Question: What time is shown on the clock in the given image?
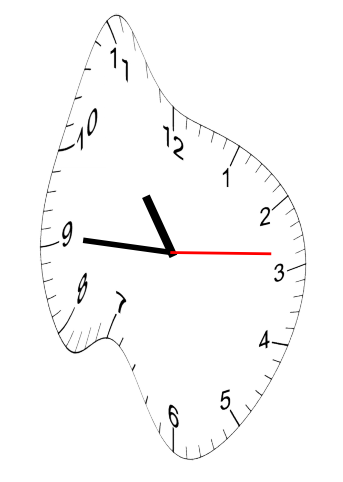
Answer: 10:45:14